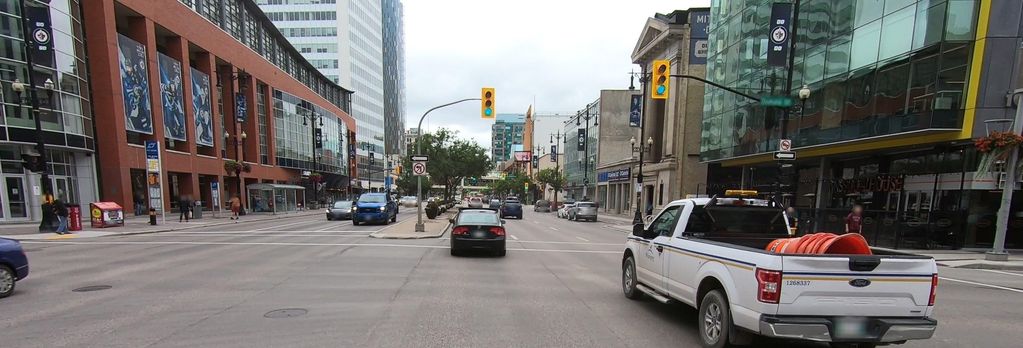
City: winnipeg